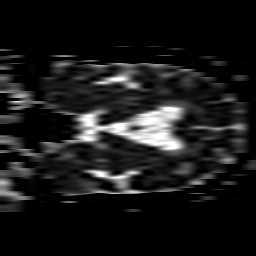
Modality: ADC
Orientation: coronal
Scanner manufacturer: philips
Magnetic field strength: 1.5 T
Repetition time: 2.868 s
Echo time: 0.06241 s